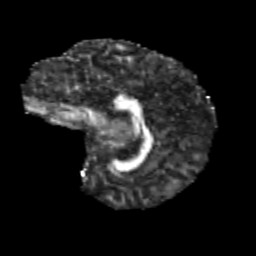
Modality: FA
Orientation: sagittal
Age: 13
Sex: male
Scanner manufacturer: siemens
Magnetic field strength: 3 T
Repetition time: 3.8 s
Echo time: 0.07 s